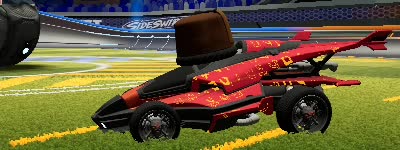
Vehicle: aftershock